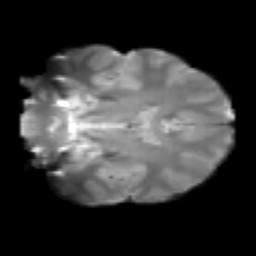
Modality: T2w
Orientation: coronal
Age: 21
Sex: female
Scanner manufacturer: siemens
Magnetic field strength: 3 T
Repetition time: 2.3 s
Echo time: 0.085 s